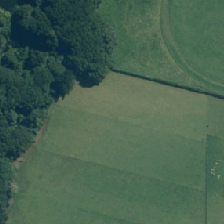
Land cover: shortrotation_cropland